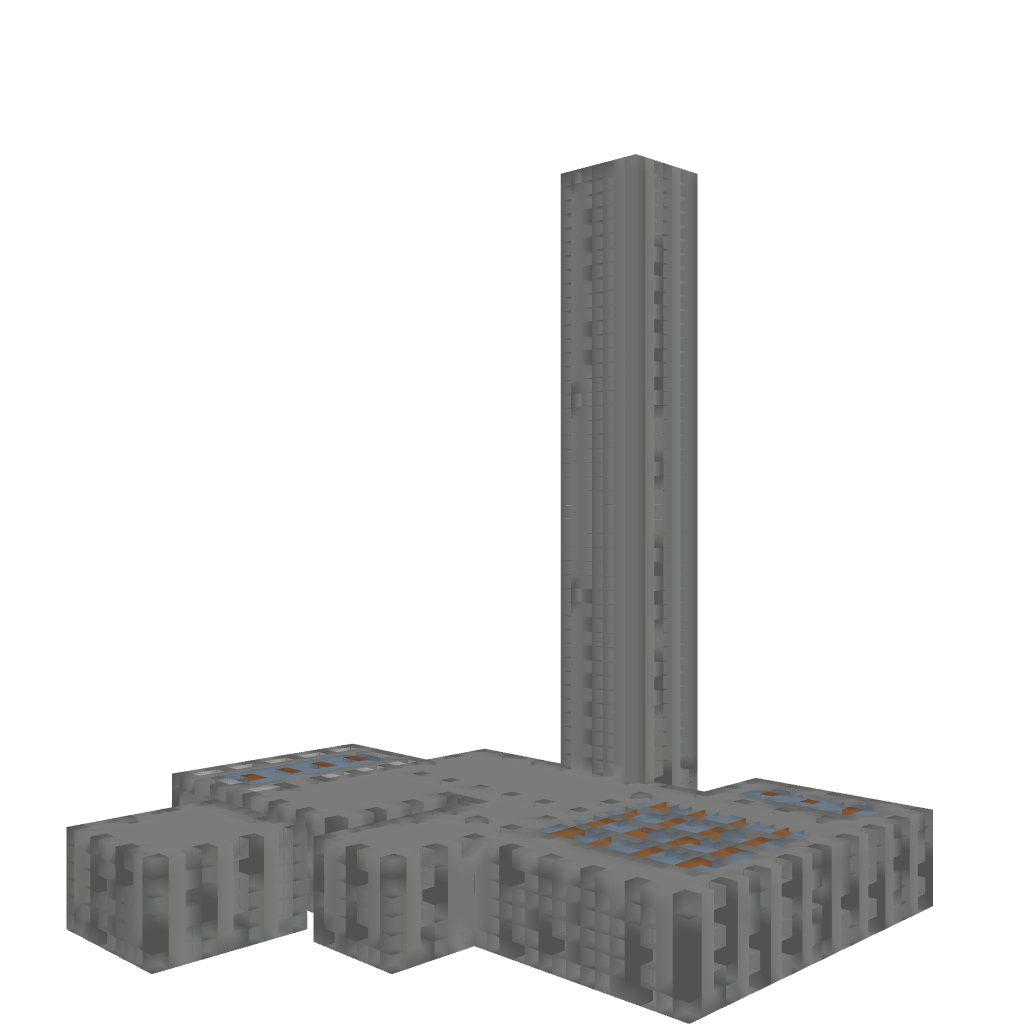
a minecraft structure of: MCSuire's Subterranian Complex (Big Underground Base)